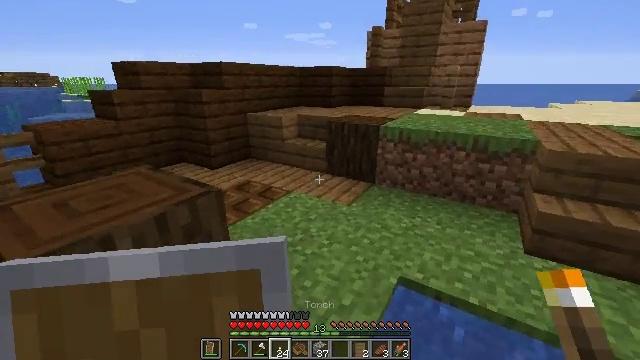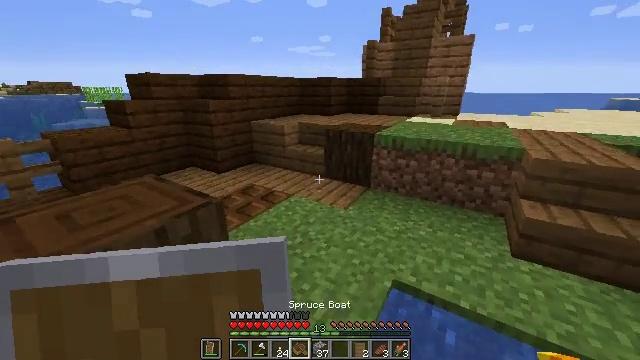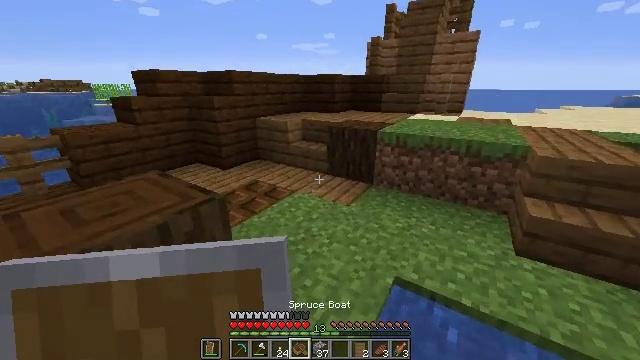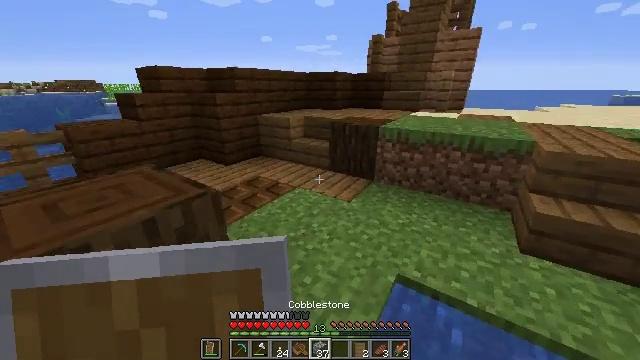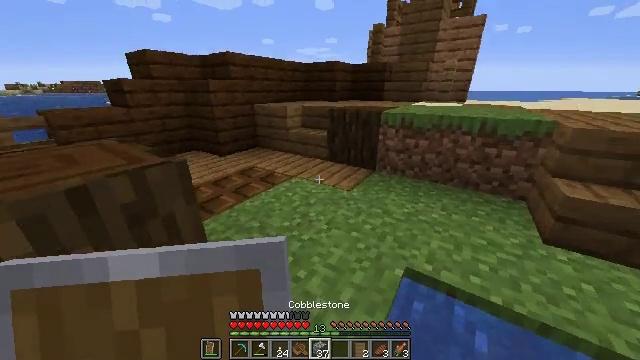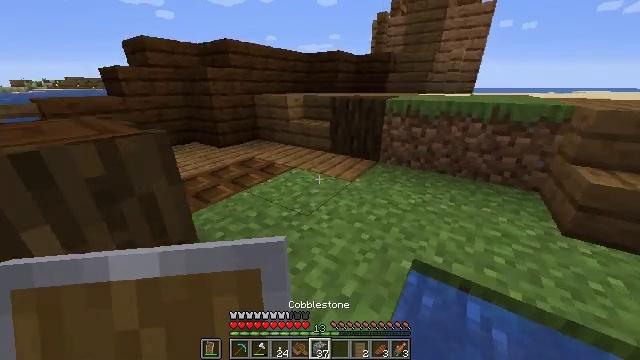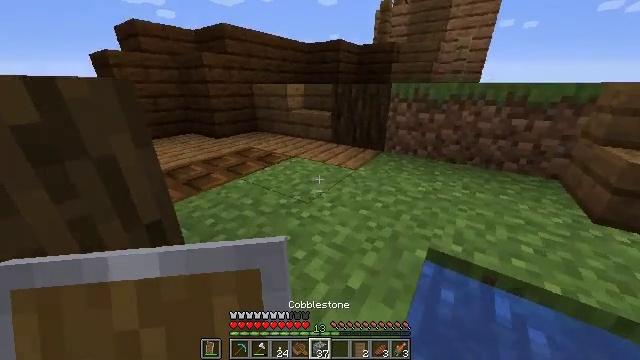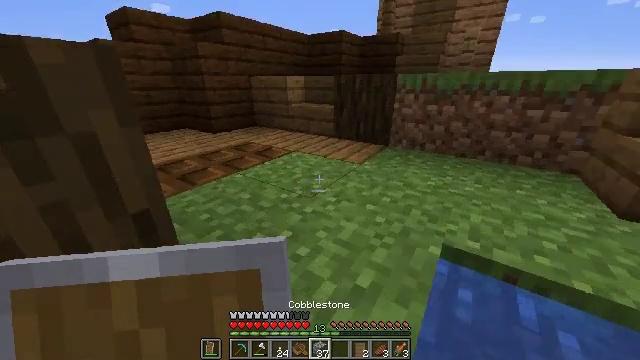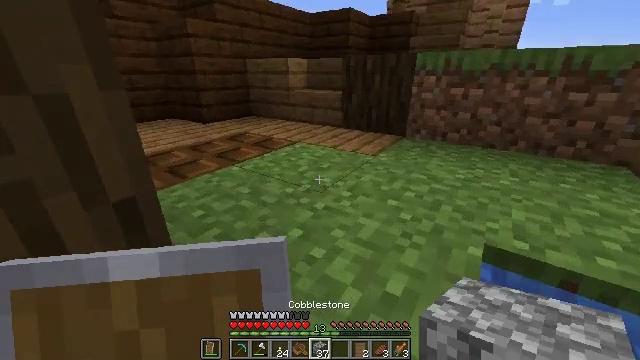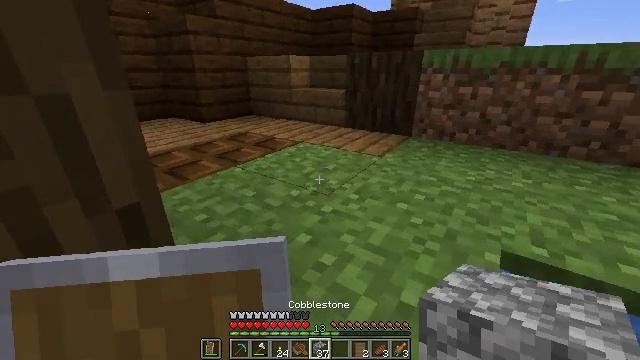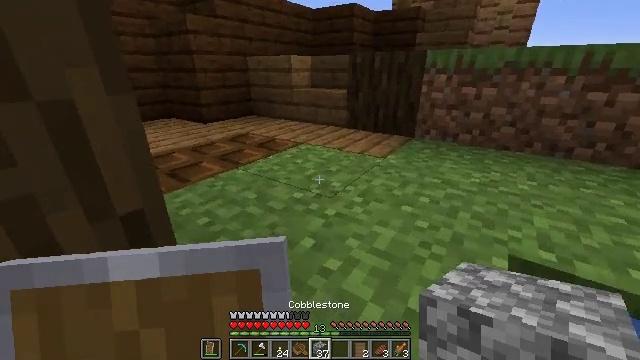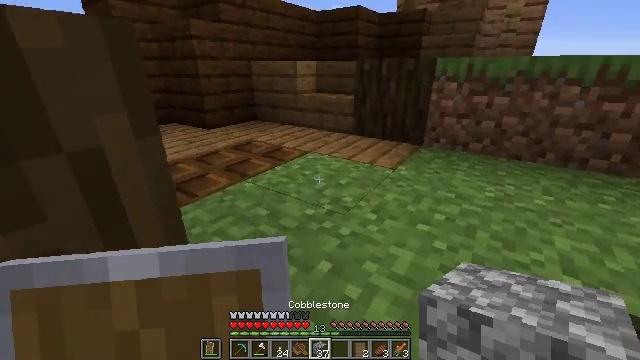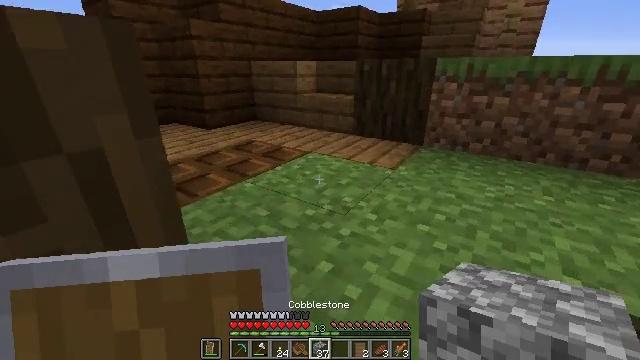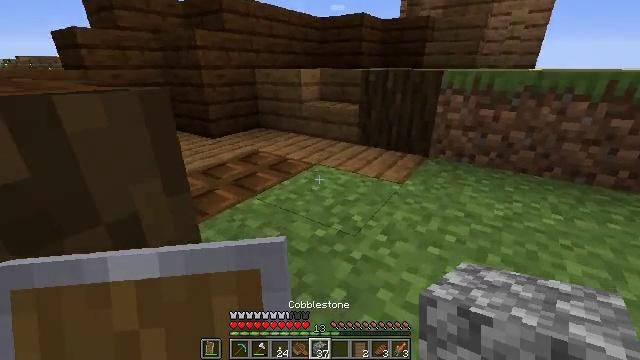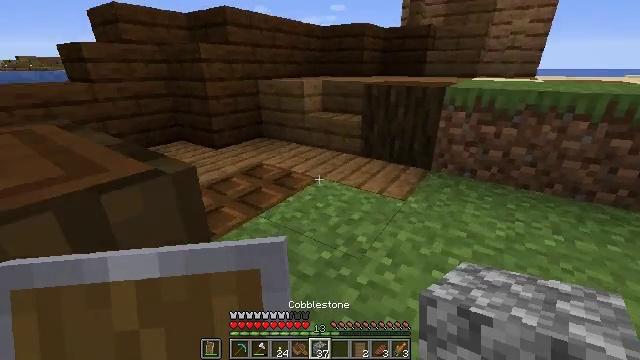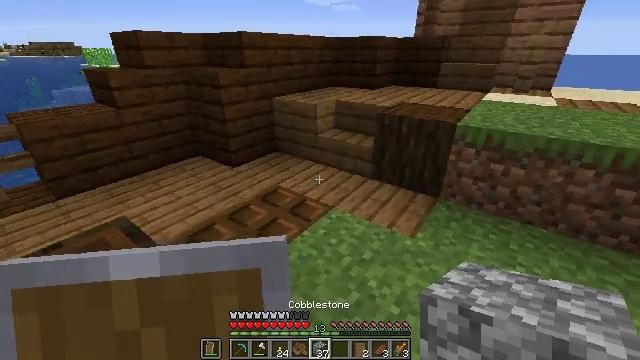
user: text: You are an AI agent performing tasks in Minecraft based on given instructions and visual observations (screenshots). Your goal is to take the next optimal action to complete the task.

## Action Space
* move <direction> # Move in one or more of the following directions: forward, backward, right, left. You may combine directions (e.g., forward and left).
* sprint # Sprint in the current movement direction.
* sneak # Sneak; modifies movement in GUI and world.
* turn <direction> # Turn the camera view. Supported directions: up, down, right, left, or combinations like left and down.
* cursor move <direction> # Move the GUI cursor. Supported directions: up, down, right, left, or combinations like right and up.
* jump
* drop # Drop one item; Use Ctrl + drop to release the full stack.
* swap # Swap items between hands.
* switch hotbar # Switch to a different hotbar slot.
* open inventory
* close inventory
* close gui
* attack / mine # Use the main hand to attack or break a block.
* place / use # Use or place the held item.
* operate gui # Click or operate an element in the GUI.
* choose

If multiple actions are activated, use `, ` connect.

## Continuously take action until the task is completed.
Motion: motion action
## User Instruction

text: Open the crafting table to craft a diamond shovel.
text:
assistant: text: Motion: move forward, sprint, jump
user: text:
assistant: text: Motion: move forward, sprint, jump
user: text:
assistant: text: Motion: move forward, sprint, jump
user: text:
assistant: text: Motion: move forward, sprint, jump
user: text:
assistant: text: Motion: move forward, sprint, jump
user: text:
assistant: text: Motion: move forward, sprint, jump
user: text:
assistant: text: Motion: move forward, sprint, jump
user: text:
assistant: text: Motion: move forward, sprint, jump
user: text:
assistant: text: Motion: move forward, sprint, jump
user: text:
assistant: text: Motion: move forward, sprint, jump
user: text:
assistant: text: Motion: move forward, sprint, jump
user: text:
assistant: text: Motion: move forward, sprint, jump
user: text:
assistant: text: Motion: move forward, sprint, jump
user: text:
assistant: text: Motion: move forward, sprint, jump
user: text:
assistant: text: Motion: move forward, sprint, turn left and down, jump
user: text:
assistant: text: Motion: move forward, sprint, turn left and down, jump
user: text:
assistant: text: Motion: move forward, sprint, turn left and down, jump
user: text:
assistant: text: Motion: move forward, sprint, jump
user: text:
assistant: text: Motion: move forward and move right, turn down
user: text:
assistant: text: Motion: move forward and move right, turn left and down
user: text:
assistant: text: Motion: move forward and move right, turn left and down
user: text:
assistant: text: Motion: move forward and move right, turn left and down
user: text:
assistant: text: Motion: move forward, turn left and down
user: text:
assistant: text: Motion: move forward, turn left and down
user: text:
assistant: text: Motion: turn left and down
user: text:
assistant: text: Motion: turn left, switch to hotbar 1
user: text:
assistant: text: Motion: turn left, switch to hotbar 1
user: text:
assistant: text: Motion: switch to hotbar 1
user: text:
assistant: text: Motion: turn left
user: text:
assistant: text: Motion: turn left